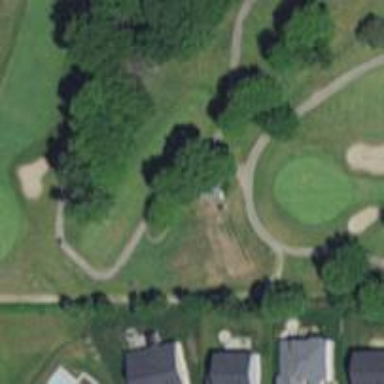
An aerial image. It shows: Path for golf carts.